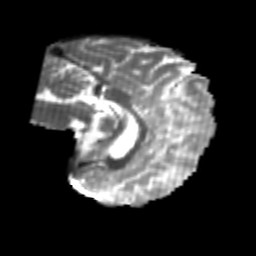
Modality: T2w
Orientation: sagittal
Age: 22
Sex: male
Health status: healthy
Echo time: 0.074 s